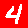
Digit: 4